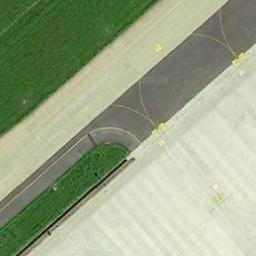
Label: runway